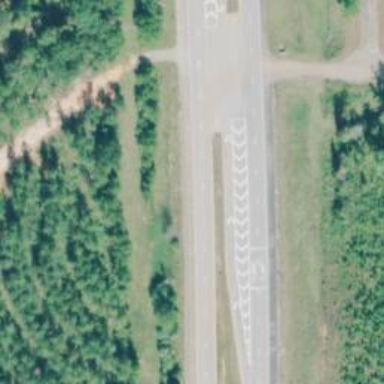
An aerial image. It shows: Trunk link highway.